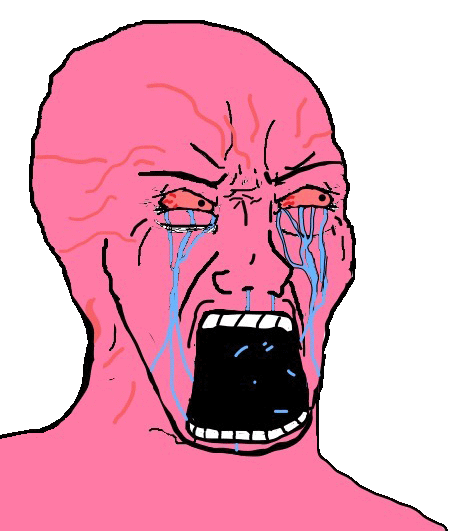
Label: 5_Rage